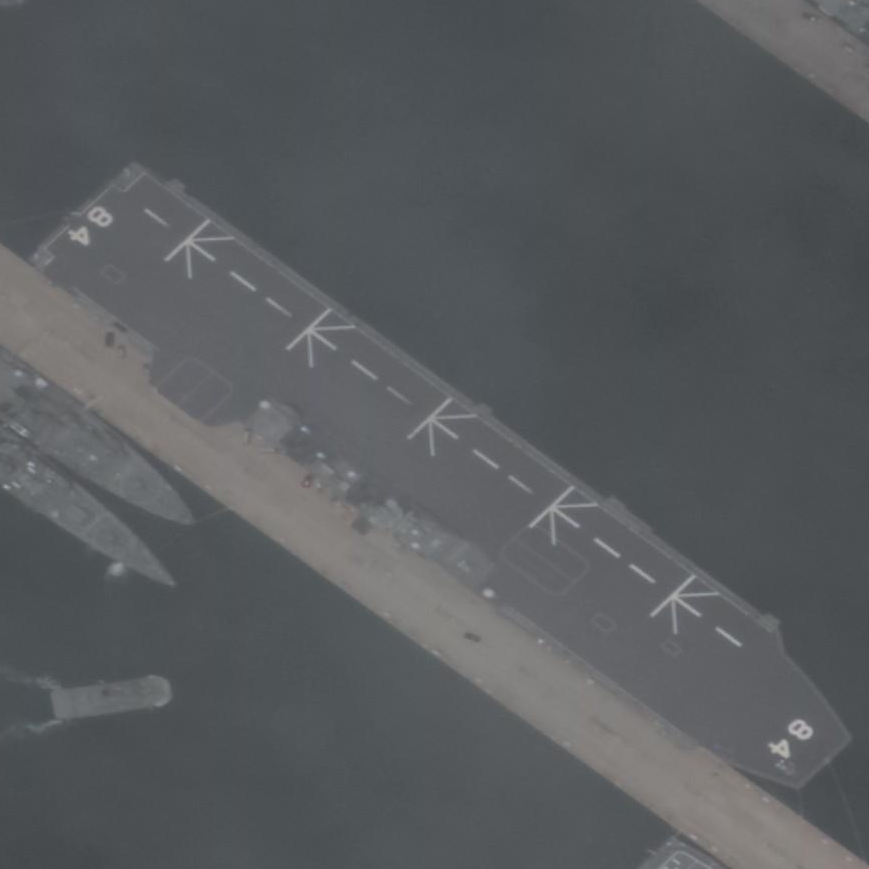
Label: Lzumo-class_helicopter_destroyer